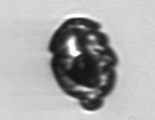
Label: Proterythropsis